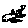
Label: fish